Interaction volume radius: 10 \u00c5
Interaction volume height: 15 \u00c5
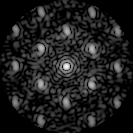
Disorder parameter: 0.4222